【题型】填空题　【知识点】平面几何　【难度】easy
如图，如果 \underline{\hspace{2cm}}，那么 $AB \parallel CD$ (请添加一个适当的条件，使该命题为真命题)。

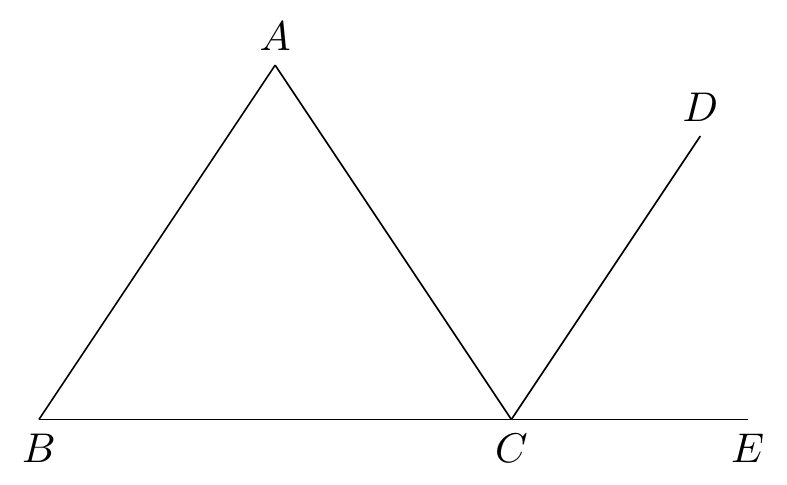
【解答】
解：如果 $\angle A = \angle ACD$，那么 $AB \parallel CD$，是真命题。

故答案为：$\angle A = \angle ACD$ (答案不唯一)